Question: I've installed XAMPP and am running the built in SQL server, but for some reason whenever I try to test the connection of the XAMPP default (test) database through PhpStorm it comes up with an error message of:
> The specified database user/password combination is rejected: com.mysql.cj.exceptions.InvalidConnectionAttributeException: The server time zone value 'GMT Summer Time' is unrecognized or represents more than one time zone. You must configure either the server or JDBC driver (via the serverTimezone.
I haven't changed any settings in phpMyAdmin in XAMPP or anything i've left all settings as default. I followed some video tutorials on YouTube and they didn't get this error.
I can create databases and tables fine in phpMyAdmin with no username or password so i'm not sure what the issue is.
Any help will be appreciated

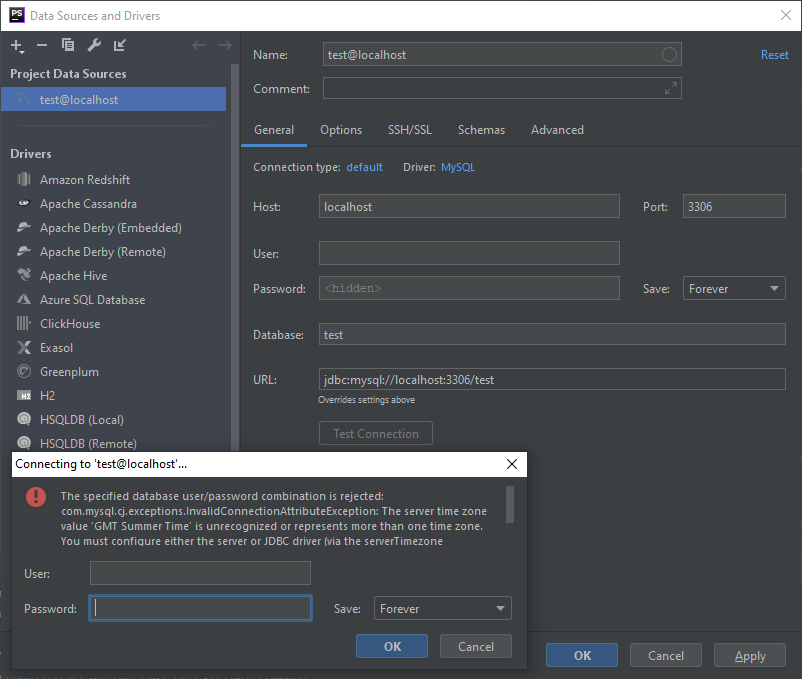
Answer: That's a known problem with latest JDBC drivers, see: <URL>. Workarounds:
- 'serverTimezone''UTC'-